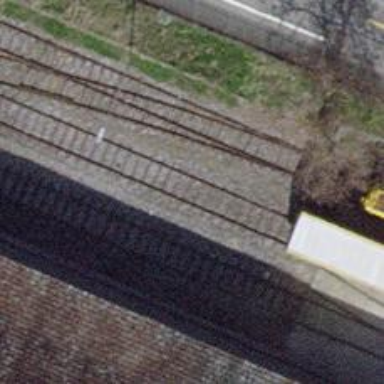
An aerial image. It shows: Single railway spur track.